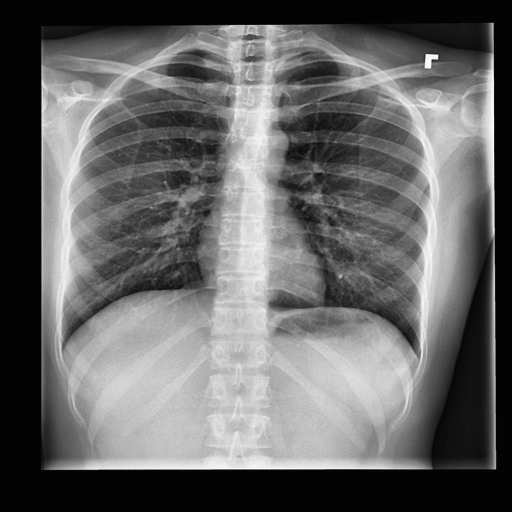
Finding: NORMAL